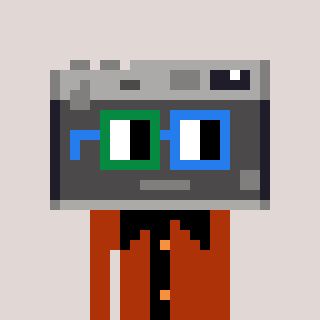
a pixel art character with square green and blue glasses, a camera-shaped head and a hotbrown-colored body on a warm background